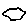
Label: hexagon